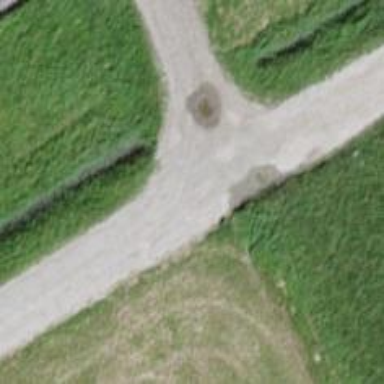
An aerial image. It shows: Track road with grade4 tracktype.